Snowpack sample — Loveland Pass, Silver Plume, Colorado, USA (2/11/26, 12:00 PM MST)
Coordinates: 39.663, -105.886
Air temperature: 35 °F
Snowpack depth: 82 cm
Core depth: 30 cm
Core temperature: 23 °F
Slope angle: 13°, slope face: 12°
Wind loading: high
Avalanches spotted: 1
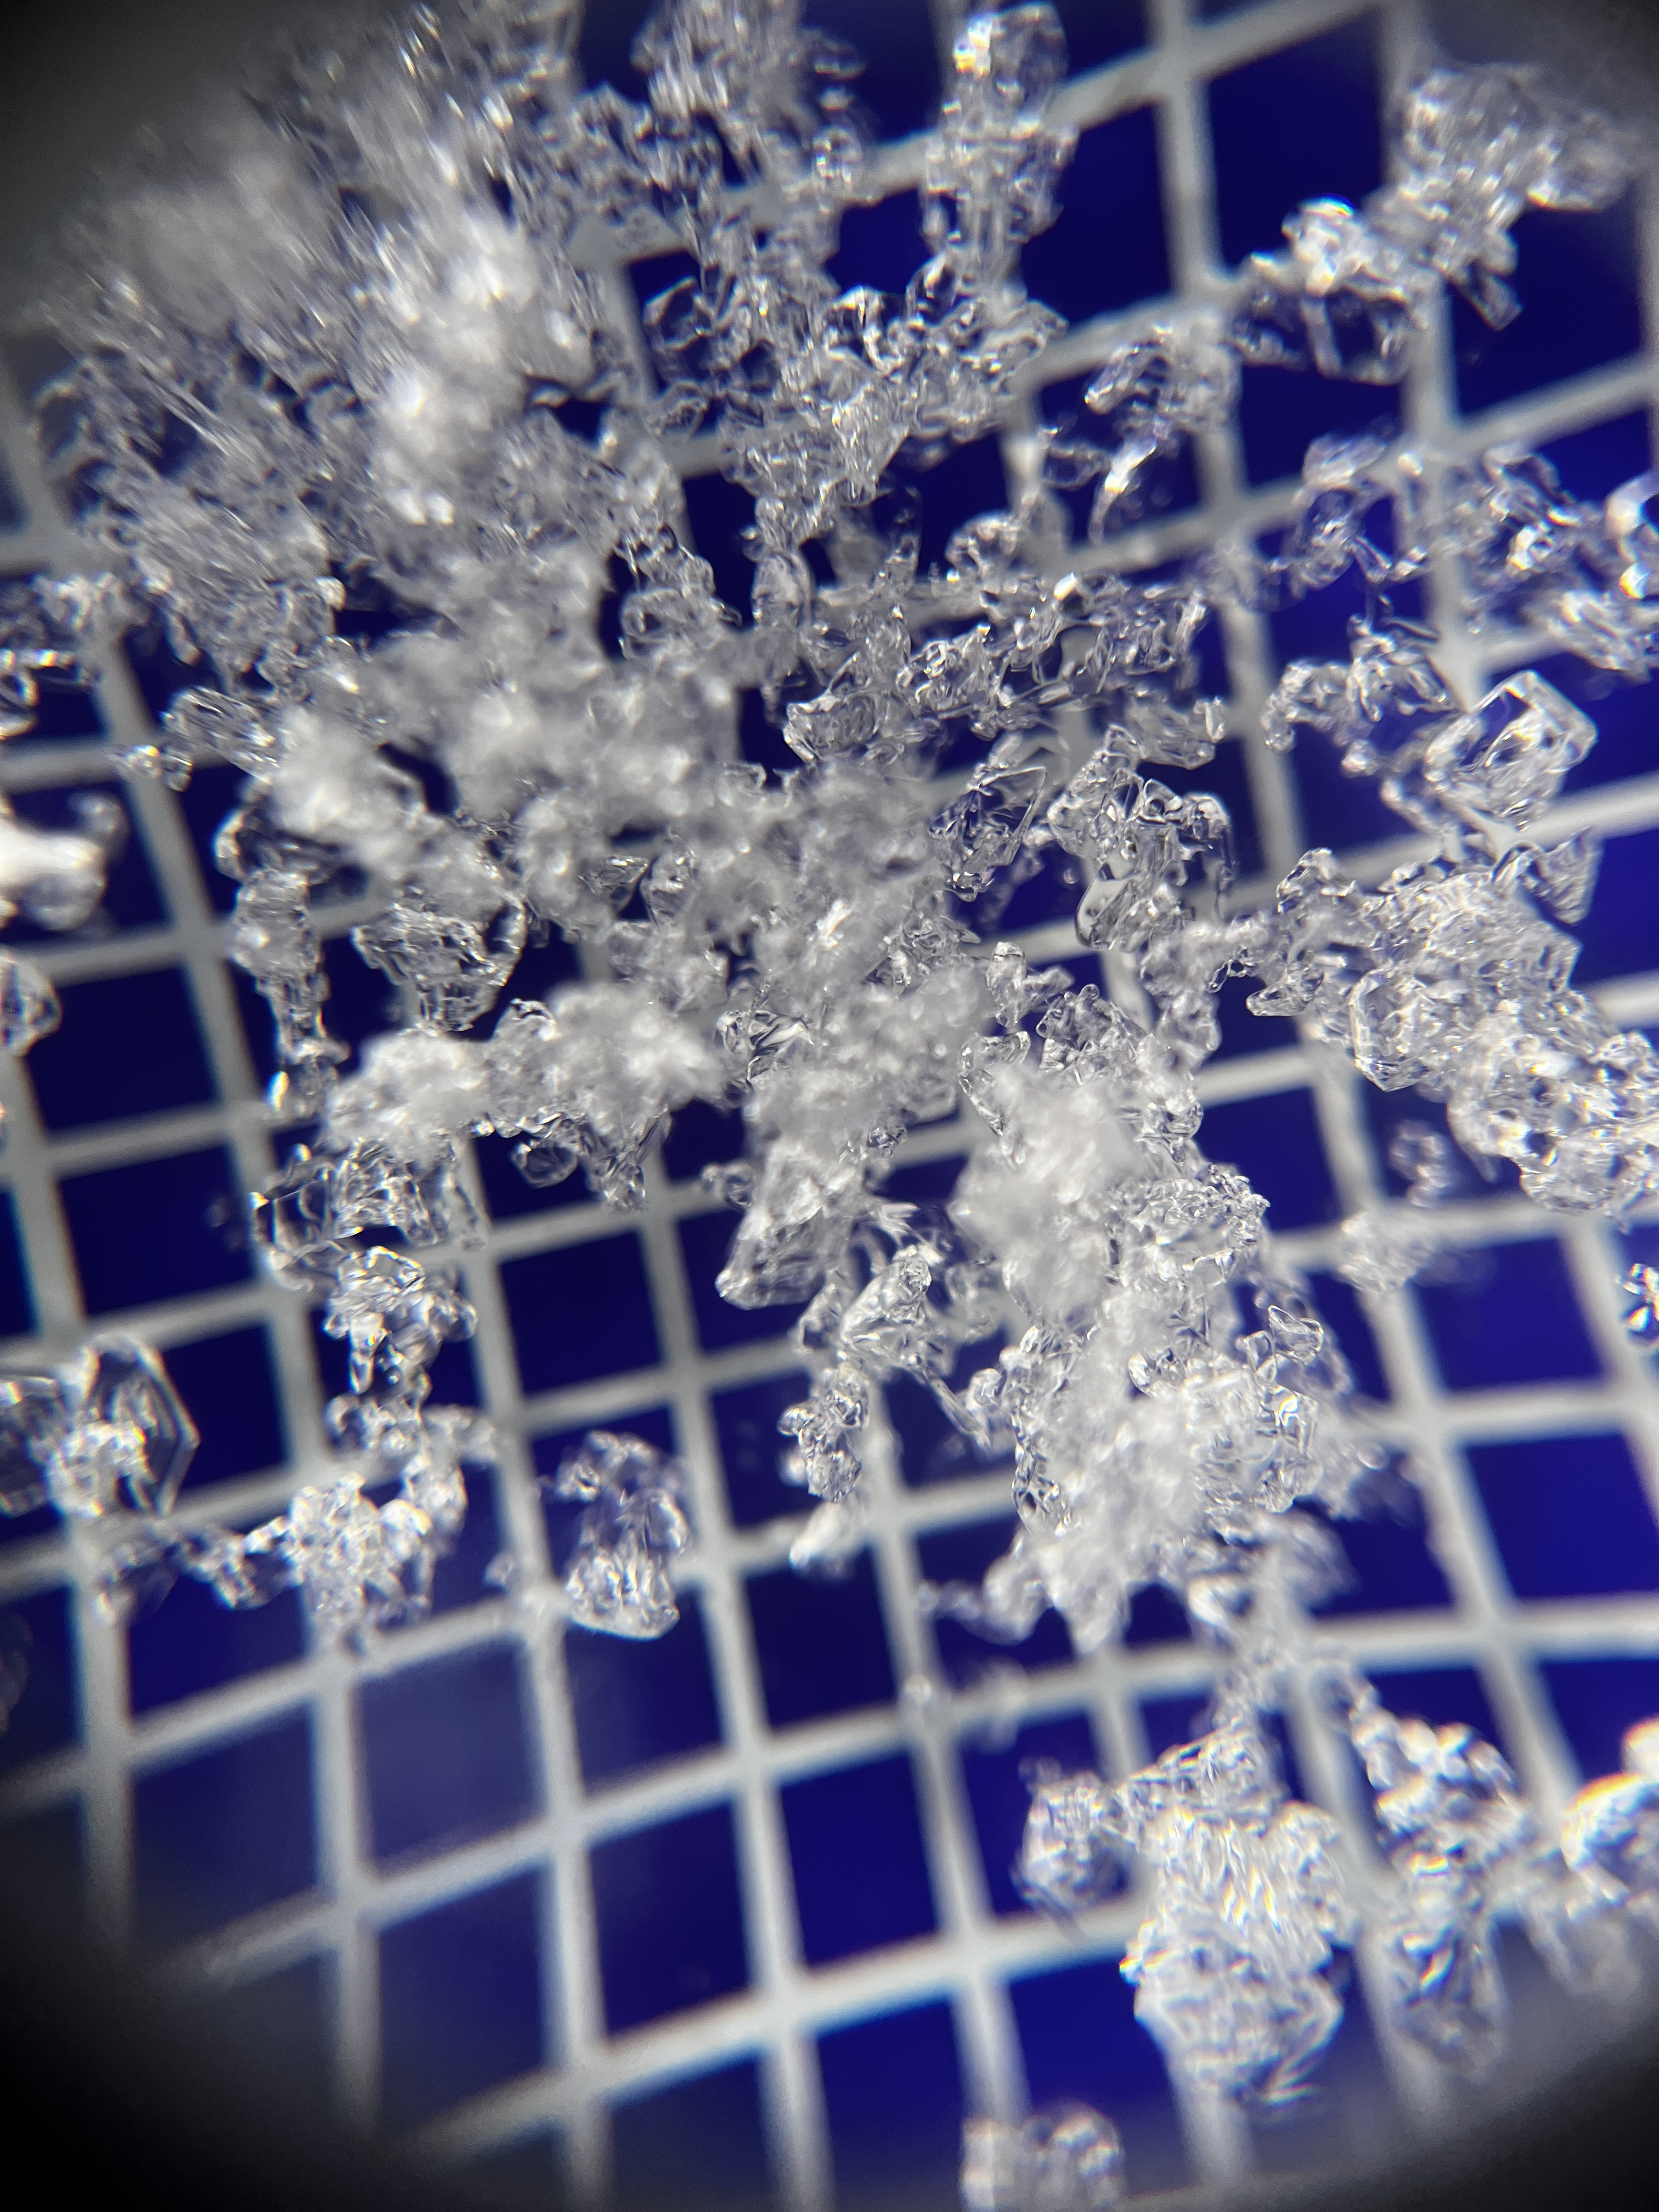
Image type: magnified_profile
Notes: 1 small avalanche spotted on the north side of the bowl, lots of wind loading